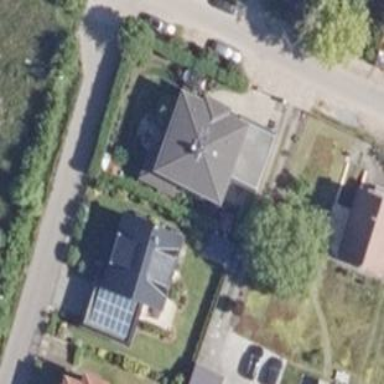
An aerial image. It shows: Detached building with pyramidal roof shape.